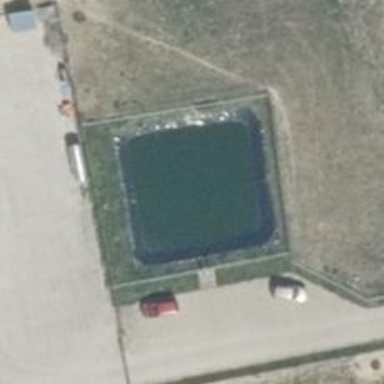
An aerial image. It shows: Emergency fire water pond.